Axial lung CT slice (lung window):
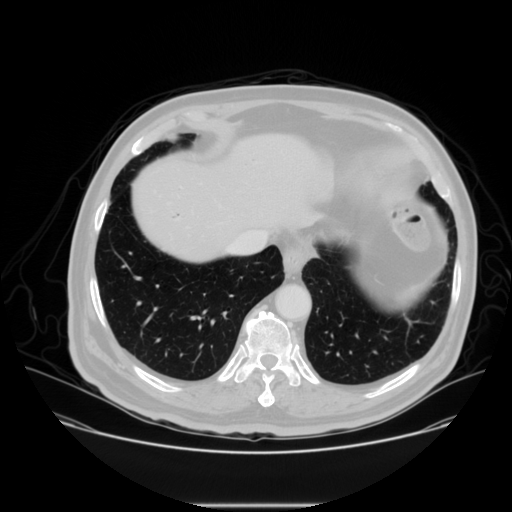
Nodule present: no